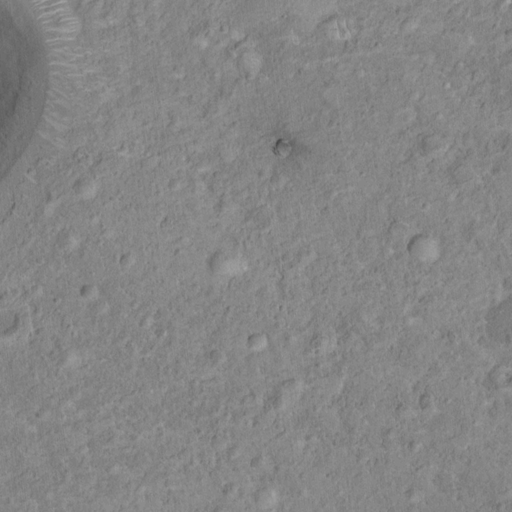
Objects detected: cone